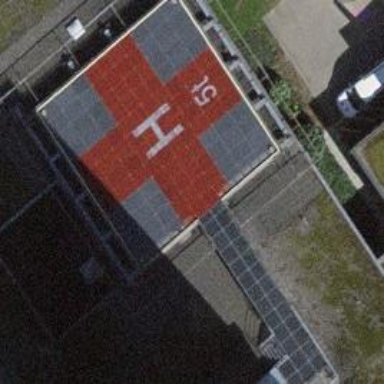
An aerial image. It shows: Image of helipad at airport.